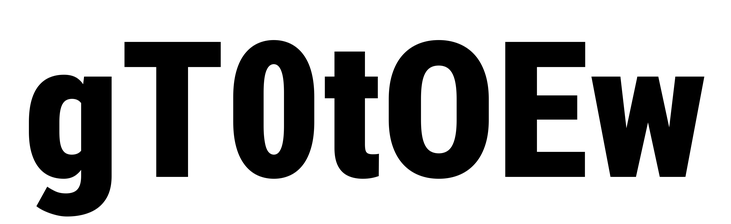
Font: Roboto_Condensed_Black